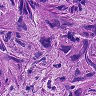
Metastatic tissue present: yes